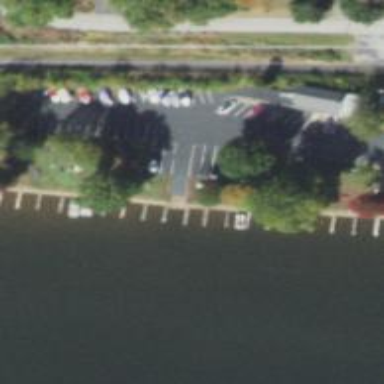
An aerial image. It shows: Slipway on leisure land.